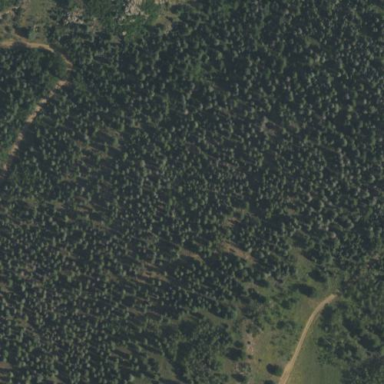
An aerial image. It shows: Forest area dominated by evergreen needle-leaved trees.